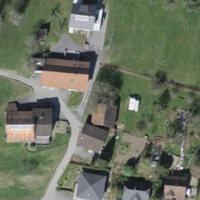
EUNIS habitat code: 55
Species observed at this site:
Verbascum thapsus